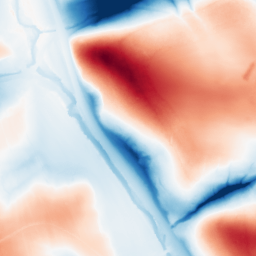
Category: classical
Decomposition family: gaussian_anisotropic
Decomposition parameters: sigma_x: 10
sigma_y: 50
Upsampling method: lanczos
Upsampling parameters: scale: 2
Upsampling scale: 2